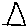
Label: triangle